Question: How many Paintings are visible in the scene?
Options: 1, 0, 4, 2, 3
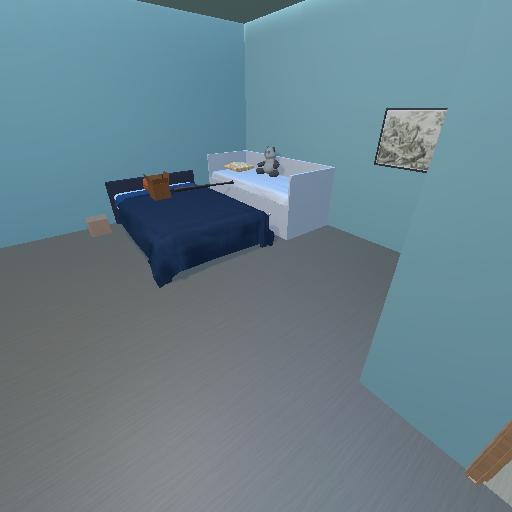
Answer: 1